Question: I have a data-set that contains the income and life expectancy per country across time. In the year 1800, it looks like this:

I would like to make an animated chart that shows how life expectancy and income evolve over time (from 1800 until 2019).
Here's my code so far for a static plot:
'''
import matplotlib
fig, ax = plt.subplots(figsize=(12, 7))
chart = sns.scatterplot(x="Income",
y="Life Expectancy",
size="Population",
data=gapminder_df[gapminder_df["Year"]==1800],
hue="Region",
ax=ax,
alpha=.7,
sizes=(50, 3000)
)
ax.set_xscale('log')
ax.set_ylim(25, 90)
ax.set_xlim(100, 100000)
scatters = [c for c in ax.collections if isinstance(c, matplotlib.collections.PathCollection)]
handles, labels = ax.get_legend_handles_labels()
ax.legend(handles[:5], labels[:5])
def animate(i):
data = gapminder_df[gapminder_df["Year"]==i+1800]
for c in scatters:
# do whatever do get the new data to plot
x = data["Income"]
y = data["Life Expectancy"]
xy = np.hstack([x,y])
# update PathCollection offsets
c.set_offsets(xy)
c.set_sizes(data["Population"])
c.set_array(data["Region"])
return scatters
ani = matplotlib.animation.FuncAnimation(fig, animate, frames=10, blit=True)
ani.save("test.mp4")
'''
Here's the link to the data: <URL>
Thank you!
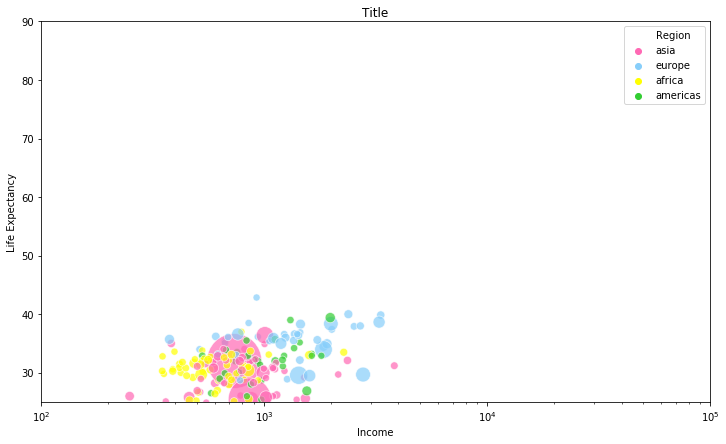
Answer: You can loop over years of your data through the 'i' counter, which increases by 1 at each loop (at each frame). You can define a 'year' variable, that depends on 'i', then filter your data by this 'year' and plot the filtered dataframe. At each loop you have to erase the previous scatterplot with 'ax.cla()'. Finally, I choose 220 frames in order to have a frame for each year, from 1800 to 2019.
Check this code as a reference:
'''
import pandas as pd
import matplotlib.pyplot as plt
import seaborn as sns
from matplotlib.animation import FuncAnimation
gapminder_df = pd.read_csv('data.csv')
fig, ax = plt.subplots(figsize = (12, 7))
def animate(i):
ax.cla()
year = 1800 + i
sns.scatterplot(x = 'Income',
y = 'Life Expectancy',
size = 'Population',
data = gapminder_df[gapminder_df['Year'] == year],
hue = 'Region',
ax = ax,
alpha = 0.7,
sizes = (50, 3000))
ax.set_title(f'Year {year}')
ax.set_xscale('log')
ax.set_ylim(25, 90)
ax.set_xlim(100, 100000)
handles, labels = ax.get_legend_handles_labels()
ax.legend(handles[:5], labels[:5], loc = 'upper left')
ani = FuncAnimation(fig = fig, func = animate, frames = 220, interval = 100)
plt.show()
'''
which reproduce this animation:
<URL>
(I cut the above animation in order to have a lighter file, less than 2 MB, in fact the data increases at a step of 5 years. However the code above reproduces the complete animation, with a step of 1 year)